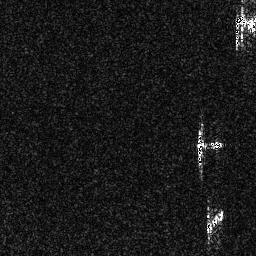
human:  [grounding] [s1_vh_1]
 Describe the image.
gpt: In the satellite image, there is  <ref>1 small ship </ref> <box>[[76, 54, 87, 58, 0]]</box> located at right,  <ref>1 small ship </ref> <box>[[80, 81, 87, 90, 0]]</box> located at bottom right.